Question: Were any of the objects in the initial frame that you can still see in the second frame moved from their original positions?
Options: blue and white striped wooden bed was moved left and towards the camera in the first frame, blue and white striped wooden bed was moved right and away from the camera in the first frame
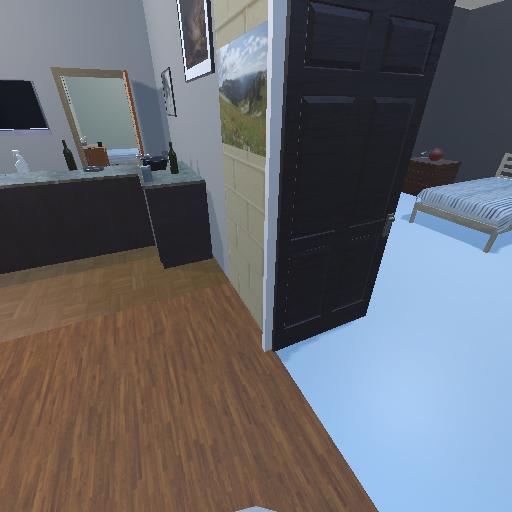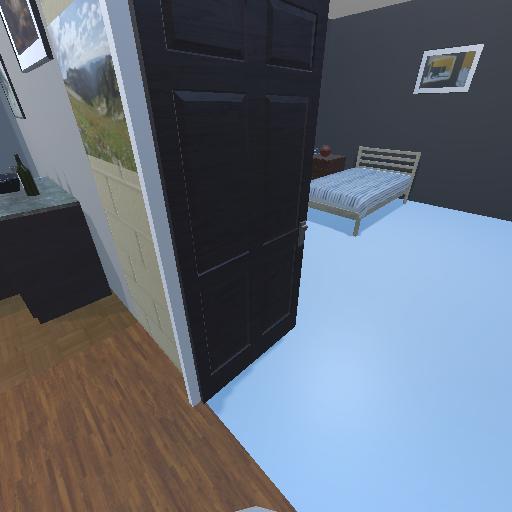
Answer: blue and white striped wooden bed was moved left and towards the camera in the first frame